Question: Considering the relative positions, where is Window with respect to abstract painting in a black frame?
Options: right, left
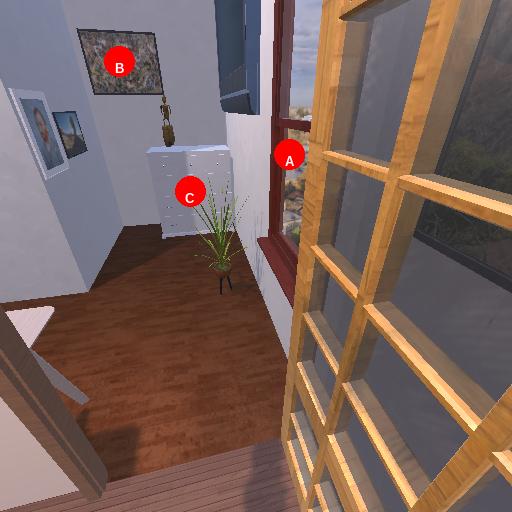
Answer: right